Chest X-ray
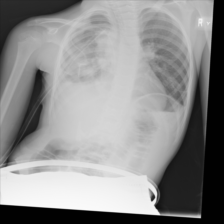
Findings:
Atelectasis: negative
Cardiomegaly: negative
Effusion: negative
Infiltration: negative
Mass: positive
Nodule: negative
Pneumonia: negative
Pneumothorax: positive
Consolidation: negative
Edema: negative
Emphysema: negative
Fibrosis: negative
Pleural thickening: negative
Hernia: negative